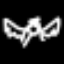
Label: angel